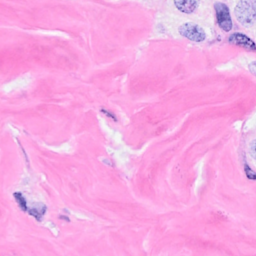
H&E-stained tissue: Breast